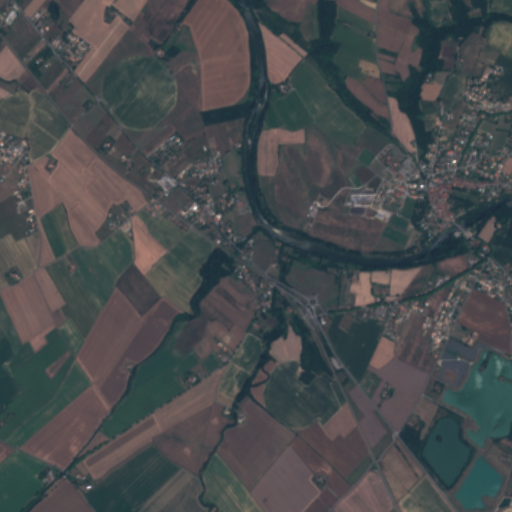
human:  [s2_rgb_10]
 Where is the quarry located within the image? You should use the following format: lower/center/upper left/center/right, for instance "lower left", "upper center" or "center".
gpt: The quarry is located in the lower right of the image.
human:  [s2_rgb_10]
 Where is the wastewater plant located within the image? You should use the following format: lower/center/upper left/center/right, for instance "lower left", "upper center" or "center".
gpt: The wastewater plant is located in the center of the image.
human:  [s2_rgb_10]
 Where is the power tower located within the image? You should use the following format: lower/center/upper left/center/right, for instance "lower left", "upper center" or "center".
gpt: There is no power tower in the image.